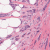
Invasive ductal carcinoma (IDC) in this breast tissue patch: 1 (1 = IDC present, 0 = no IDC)